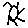
Label: sun